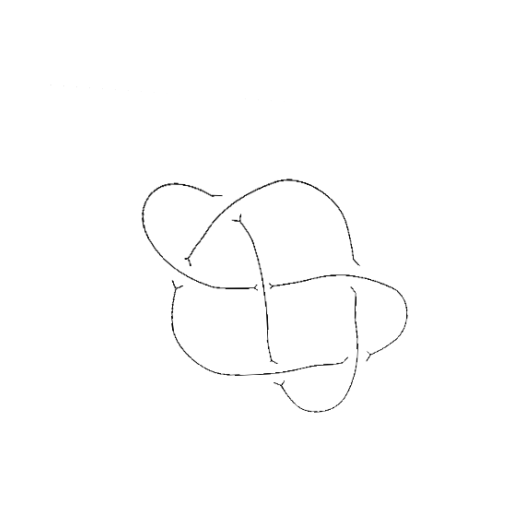
Crossing number: 6